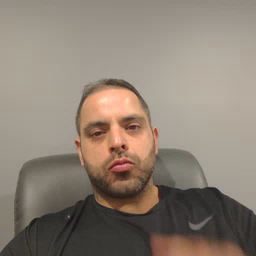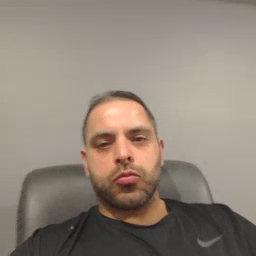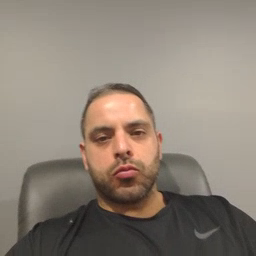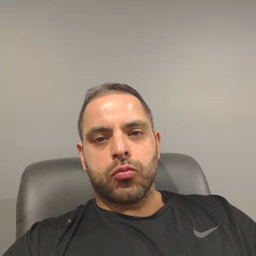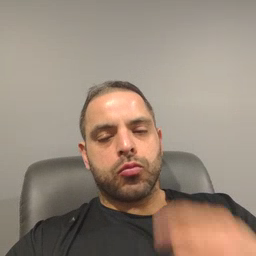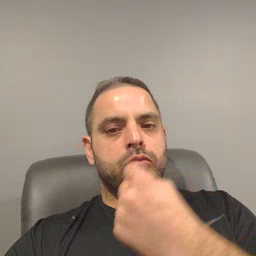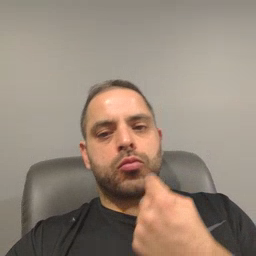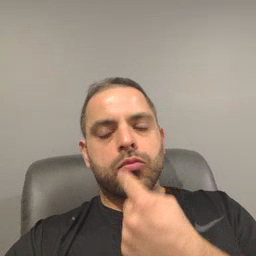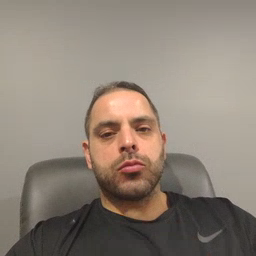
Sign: mouth